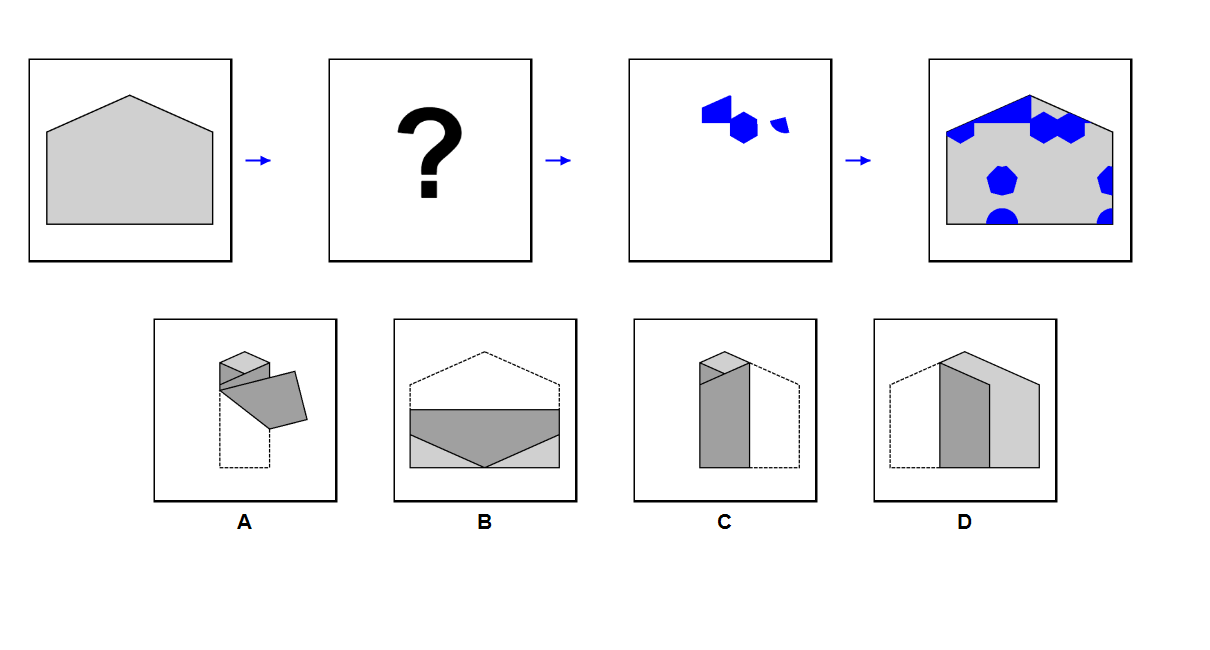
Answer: B